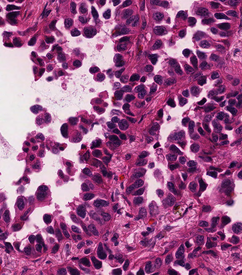
Tumor epithelial tissue: yes
Tumor-associated stroma tissue: yes
Normal tissue: no